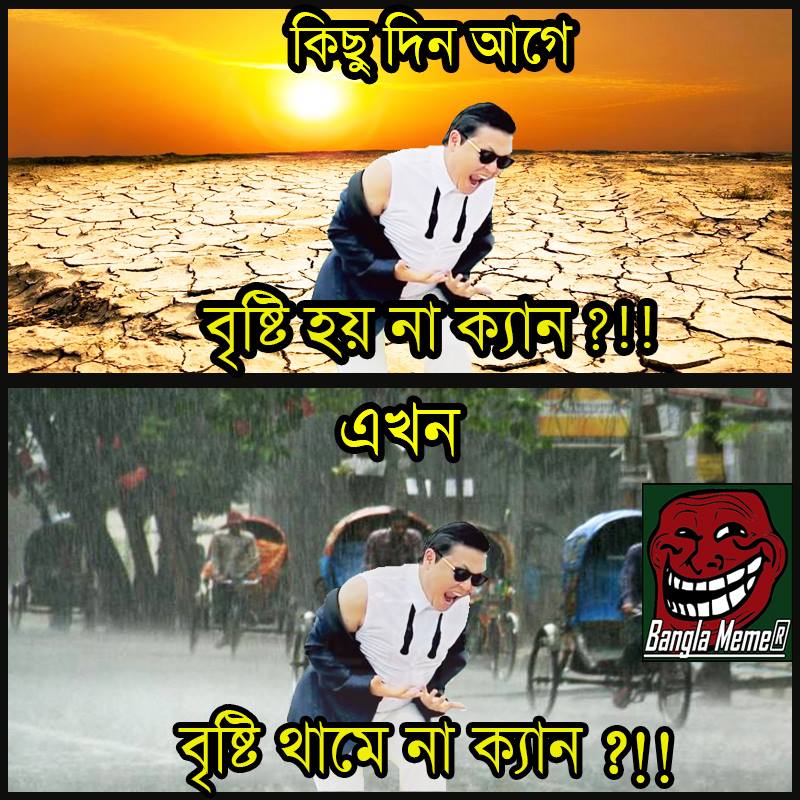
Caption:  কিছু দিন আগে বৃষ্টি হয় না ক্যান ?!!   এখন বৃষ্টি থামে না ক্যান ? !!
Label: non-hate